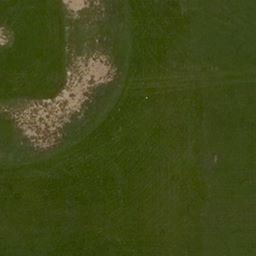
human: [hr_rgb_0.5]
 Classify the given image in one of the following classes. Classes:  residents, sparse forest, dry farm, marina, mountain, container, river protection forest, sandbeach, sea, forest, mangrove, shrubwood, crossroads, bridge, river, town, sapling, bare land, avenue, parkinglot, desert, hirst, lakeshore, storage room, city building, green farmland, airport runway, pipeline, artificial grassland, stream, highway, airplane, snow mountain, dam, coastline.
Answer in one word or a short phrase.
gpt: artificial grassland